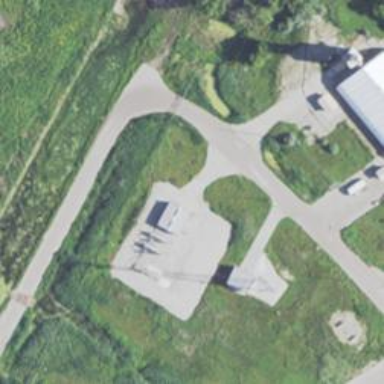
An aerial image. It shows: Industrial area with industrial substation.